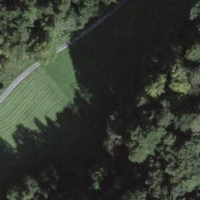
EUNIS habitat code: 41
Species observed at this site:
Clinopodium vulgare
Salvia glutinosa